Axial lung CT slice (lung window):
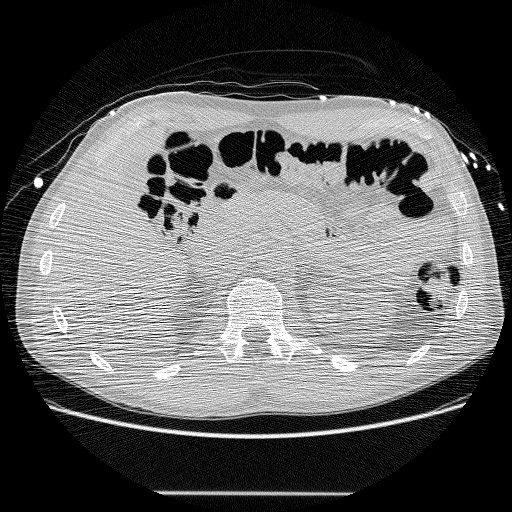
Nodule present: no